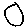
Label: circle